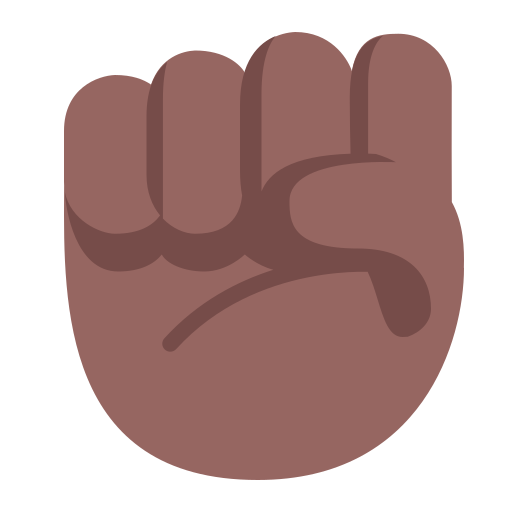
raised fist flat  dark